Field crop: maize
Growth stage: 2
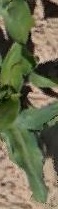
Species: maize